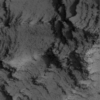
Label: not_dusty